Interaction volume radius: 5 \u00c5
Interaction volume height: 35 \u00c5
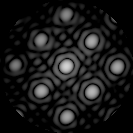
Disorder parameter: 0.0528